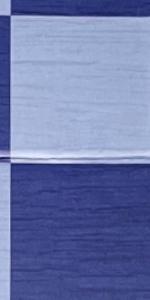
Label: Empty